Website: slack
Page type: stored-credit-cards
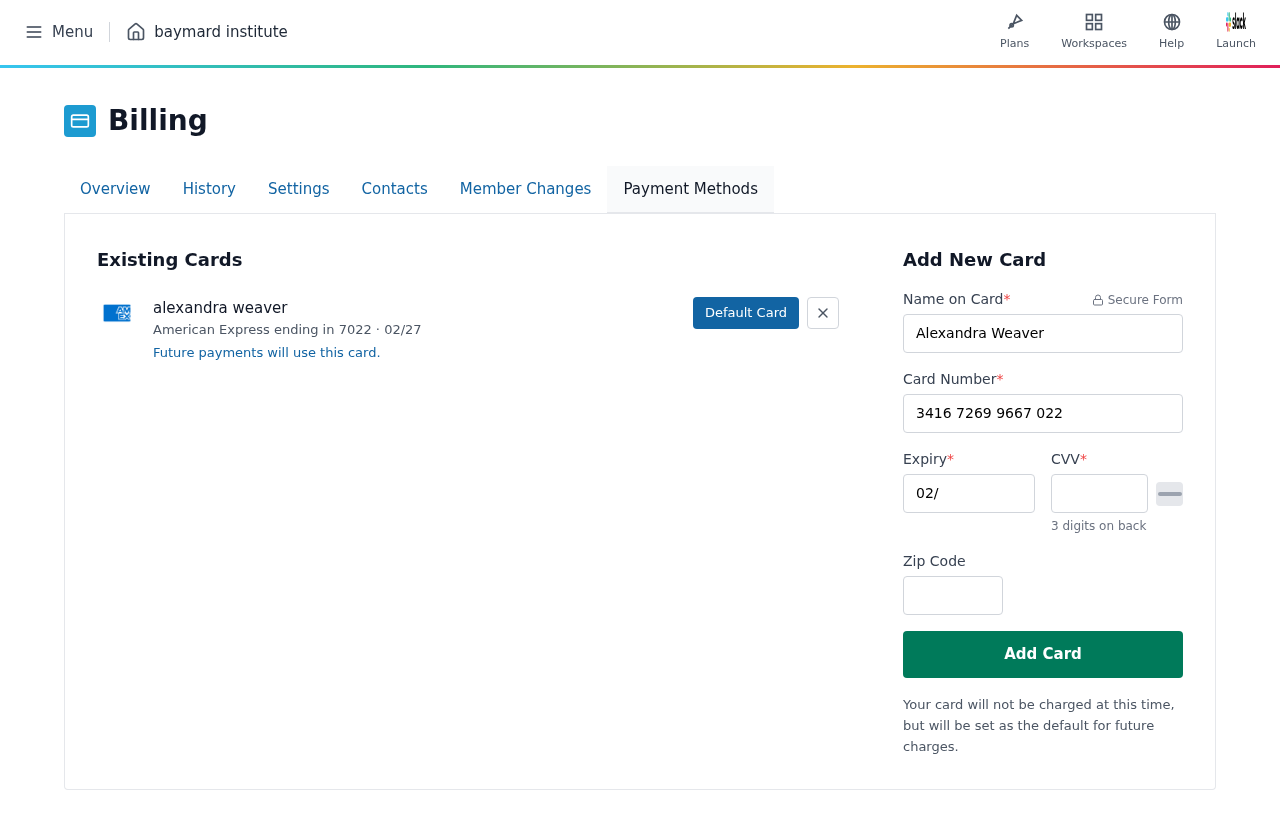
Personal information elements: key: PII_CARD_CVV
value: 7017
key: PII_CARD_EXPIRY
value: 02/27
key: PII_CARD_EXPIRY_MONTH
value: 02
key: PII_CARD_EXPIRY_YEAR
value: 27
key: PII_CARD_LAST4
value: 7022
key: PII_CARD_NUMBER
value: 3416 7269 9667 022
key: PII_CARD_TYPE
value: American Express
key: PII_FULLNAME
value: alexandra weaver
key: PII_FULLNAME
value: Alexandra Weaver
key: PII_POSTCODE
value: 65316